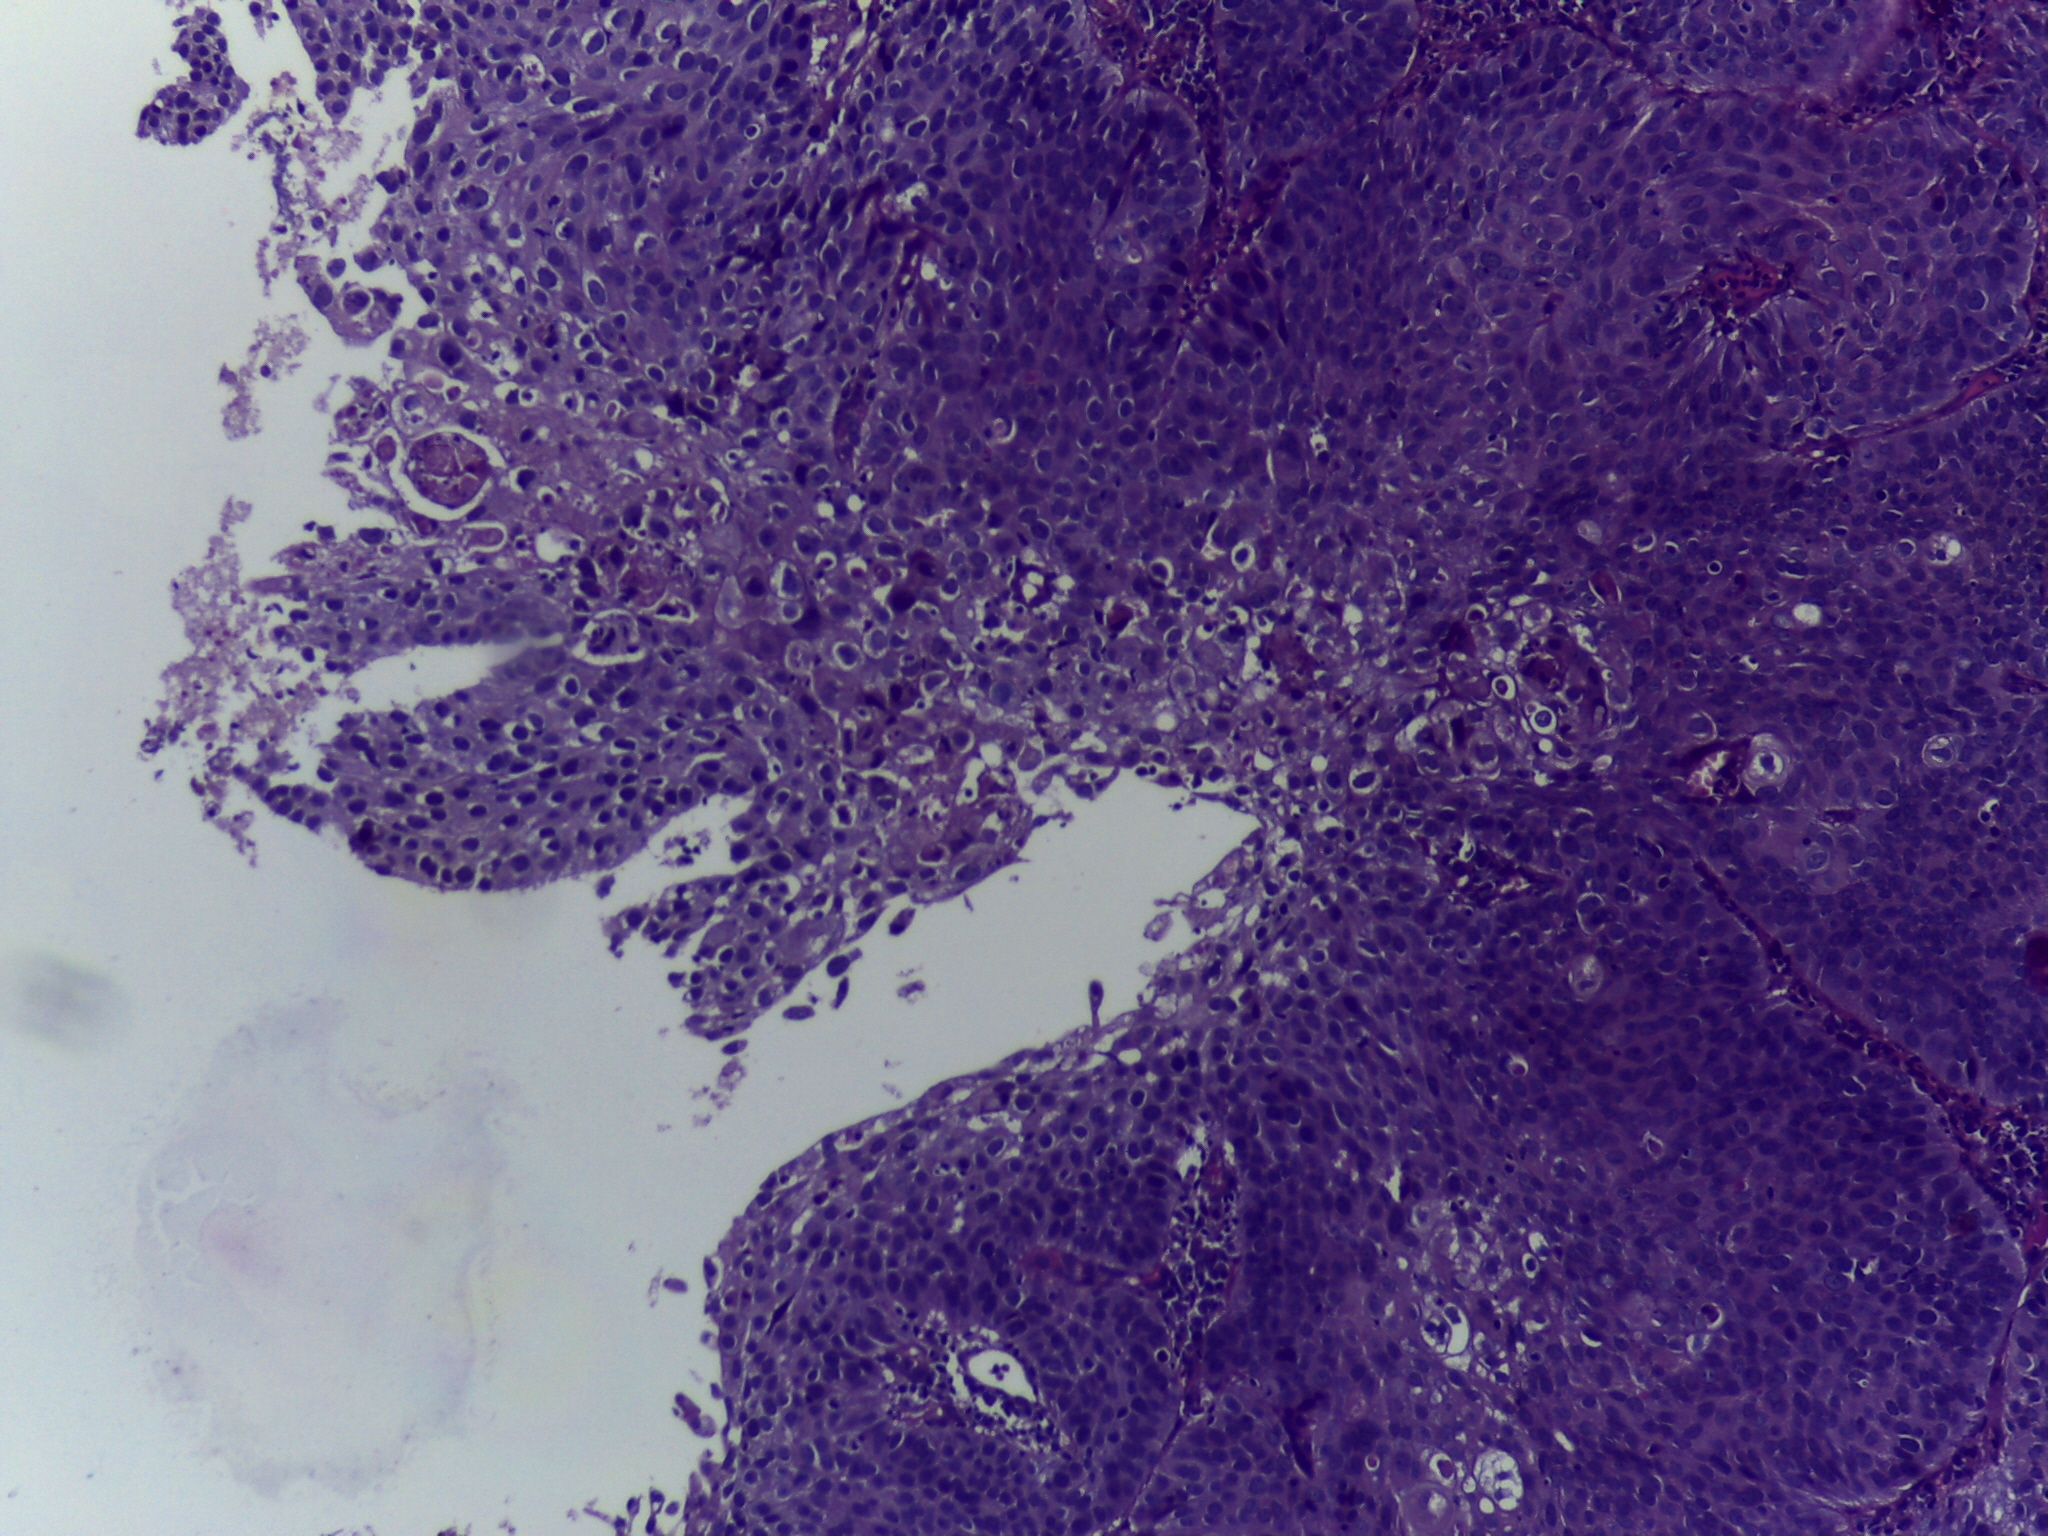
Diagnosis: OSCC